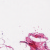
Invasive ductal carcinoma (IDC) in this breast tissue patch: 0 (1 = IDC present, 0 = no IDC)